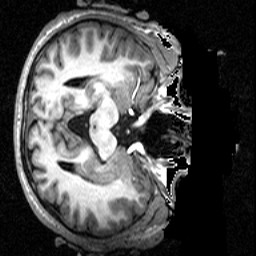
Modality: T1w
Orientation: axial
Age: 22